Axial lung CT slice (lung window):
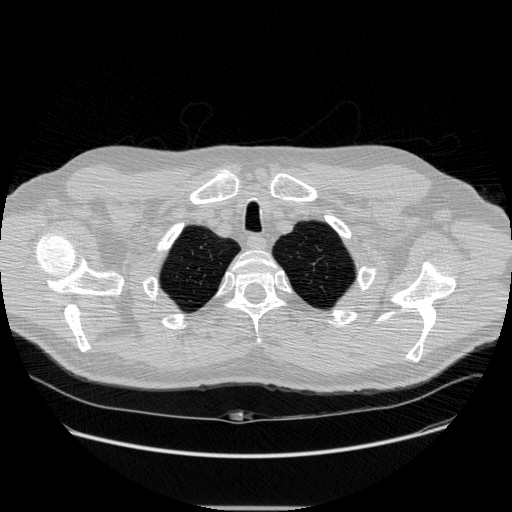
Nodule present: no